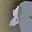
Label: 8